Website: ulta-beauty
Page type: account-selection
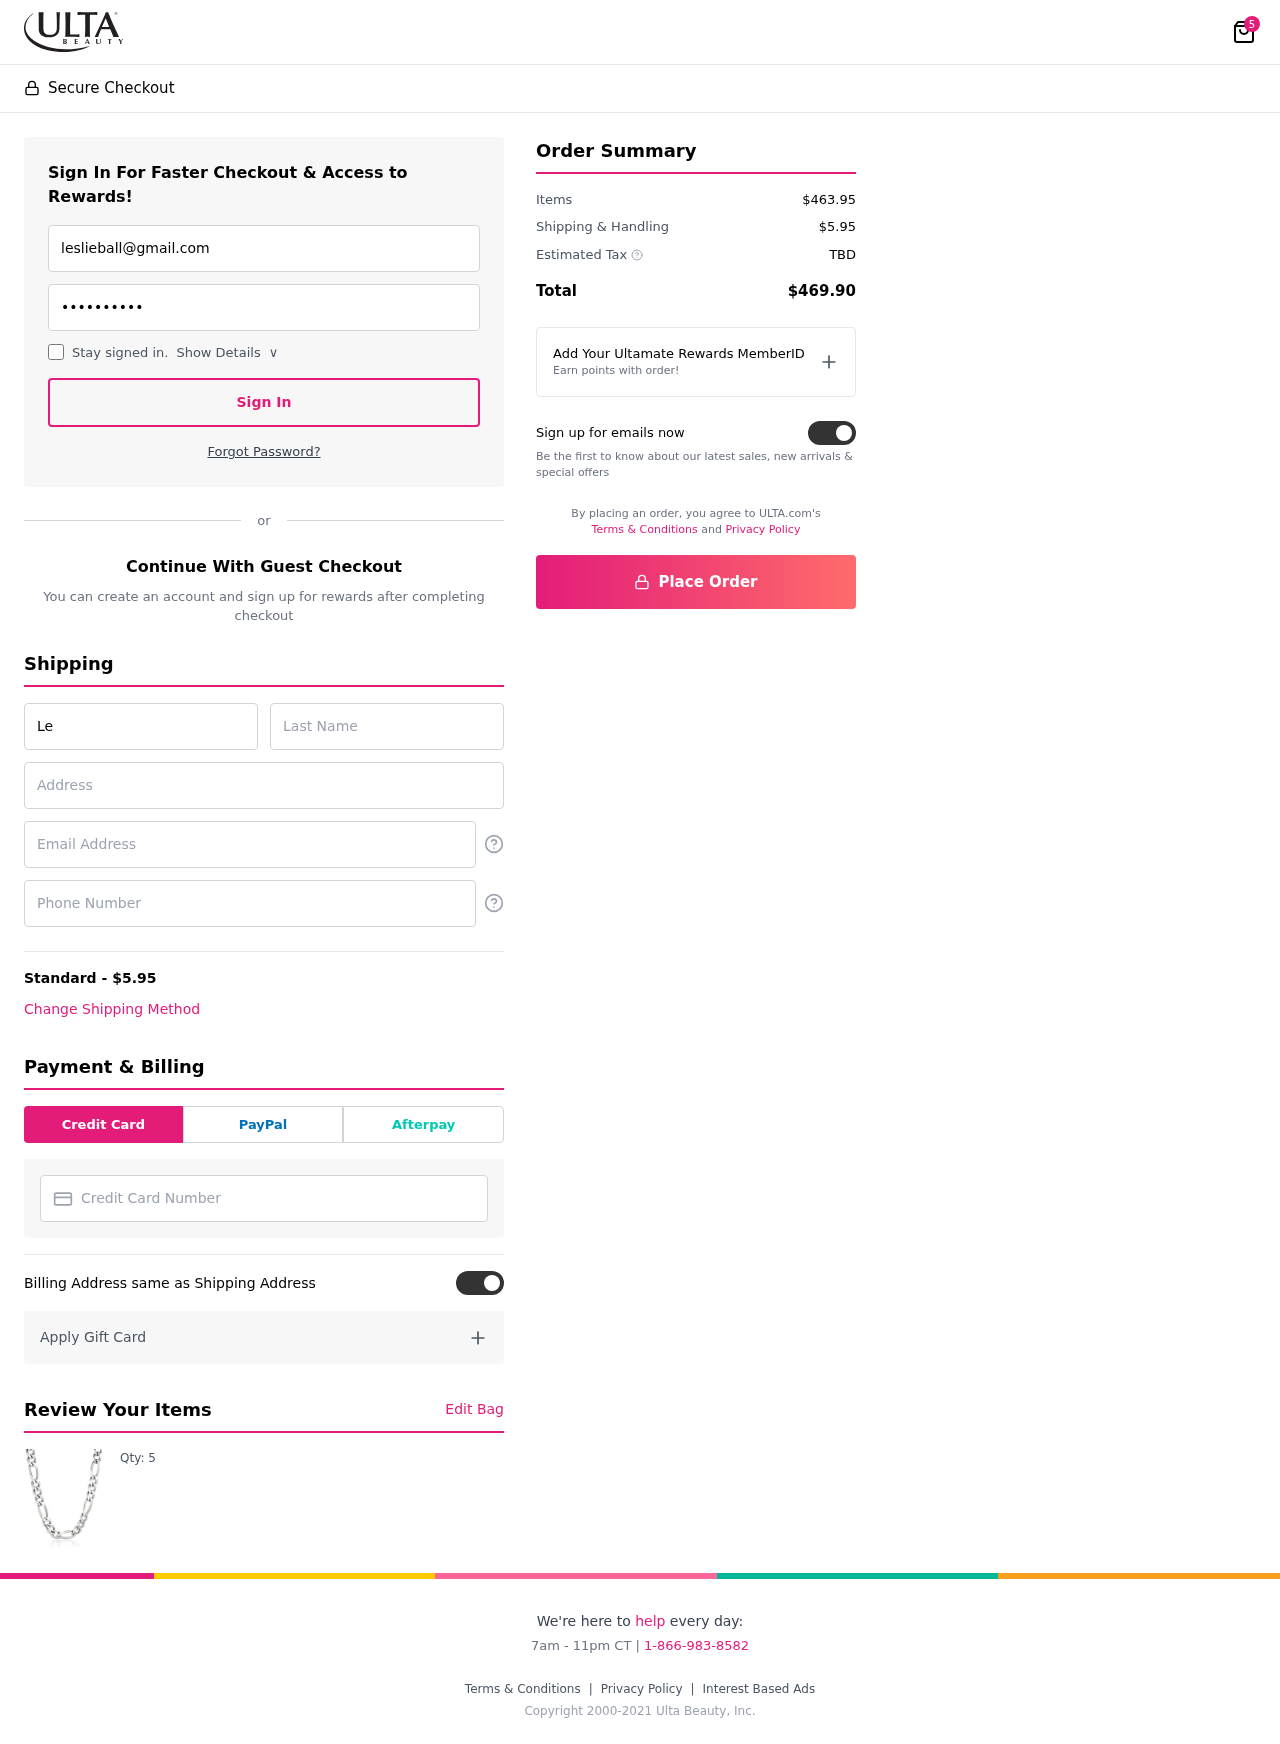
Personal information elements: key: PII_CARD_NUMBER
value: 4493 2755 9197 8048
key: PII_EMAIL
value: leslieball@gmail.com
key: PII_EMAIL2
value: leslieball@gmail.com
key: PII_FIRSTNAME
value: Leslie
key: PII_LASTNAME
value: Ball
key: PII_PHONE
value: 4538664418
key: PII_STREET
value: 0508 Anderson Avenue
Product elements: key: PRODUCT1_QUANTITY
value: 5
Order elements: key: ORDER_NUM_ITEMS
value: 5
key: ORDER_SHIPPING_COST
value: $5.95
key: ORDER_SUBTOTAL
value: $463.95
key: ORDER_TAX
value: TBD
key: ORDER_TOTAL
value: $469.90